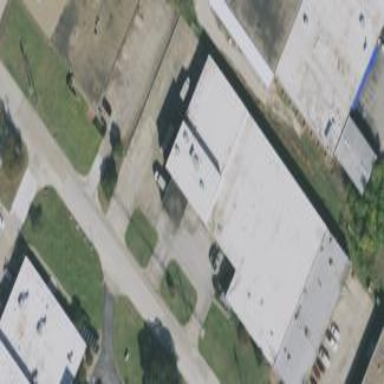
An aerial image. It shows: Warehouse.